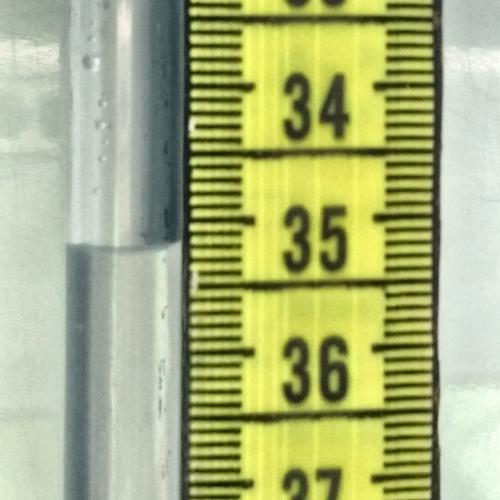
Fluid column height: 35.2 cm